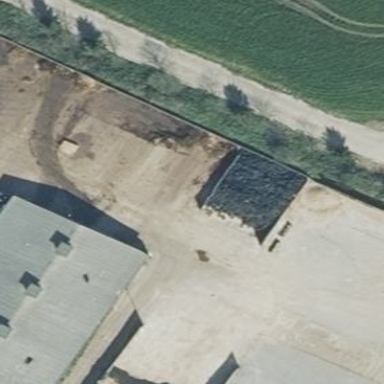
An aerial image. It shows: Bunker silo.